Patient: sex M, age 45
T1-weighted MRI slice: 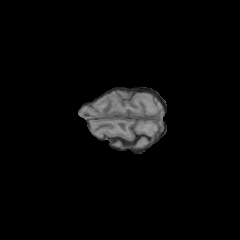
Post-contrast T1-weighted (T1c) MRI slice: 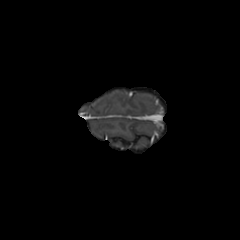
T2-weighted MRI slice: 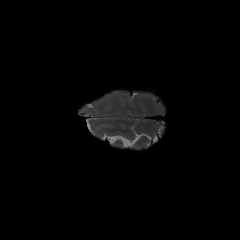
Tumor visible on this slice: no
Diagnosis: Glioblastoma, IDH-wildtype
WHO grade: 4